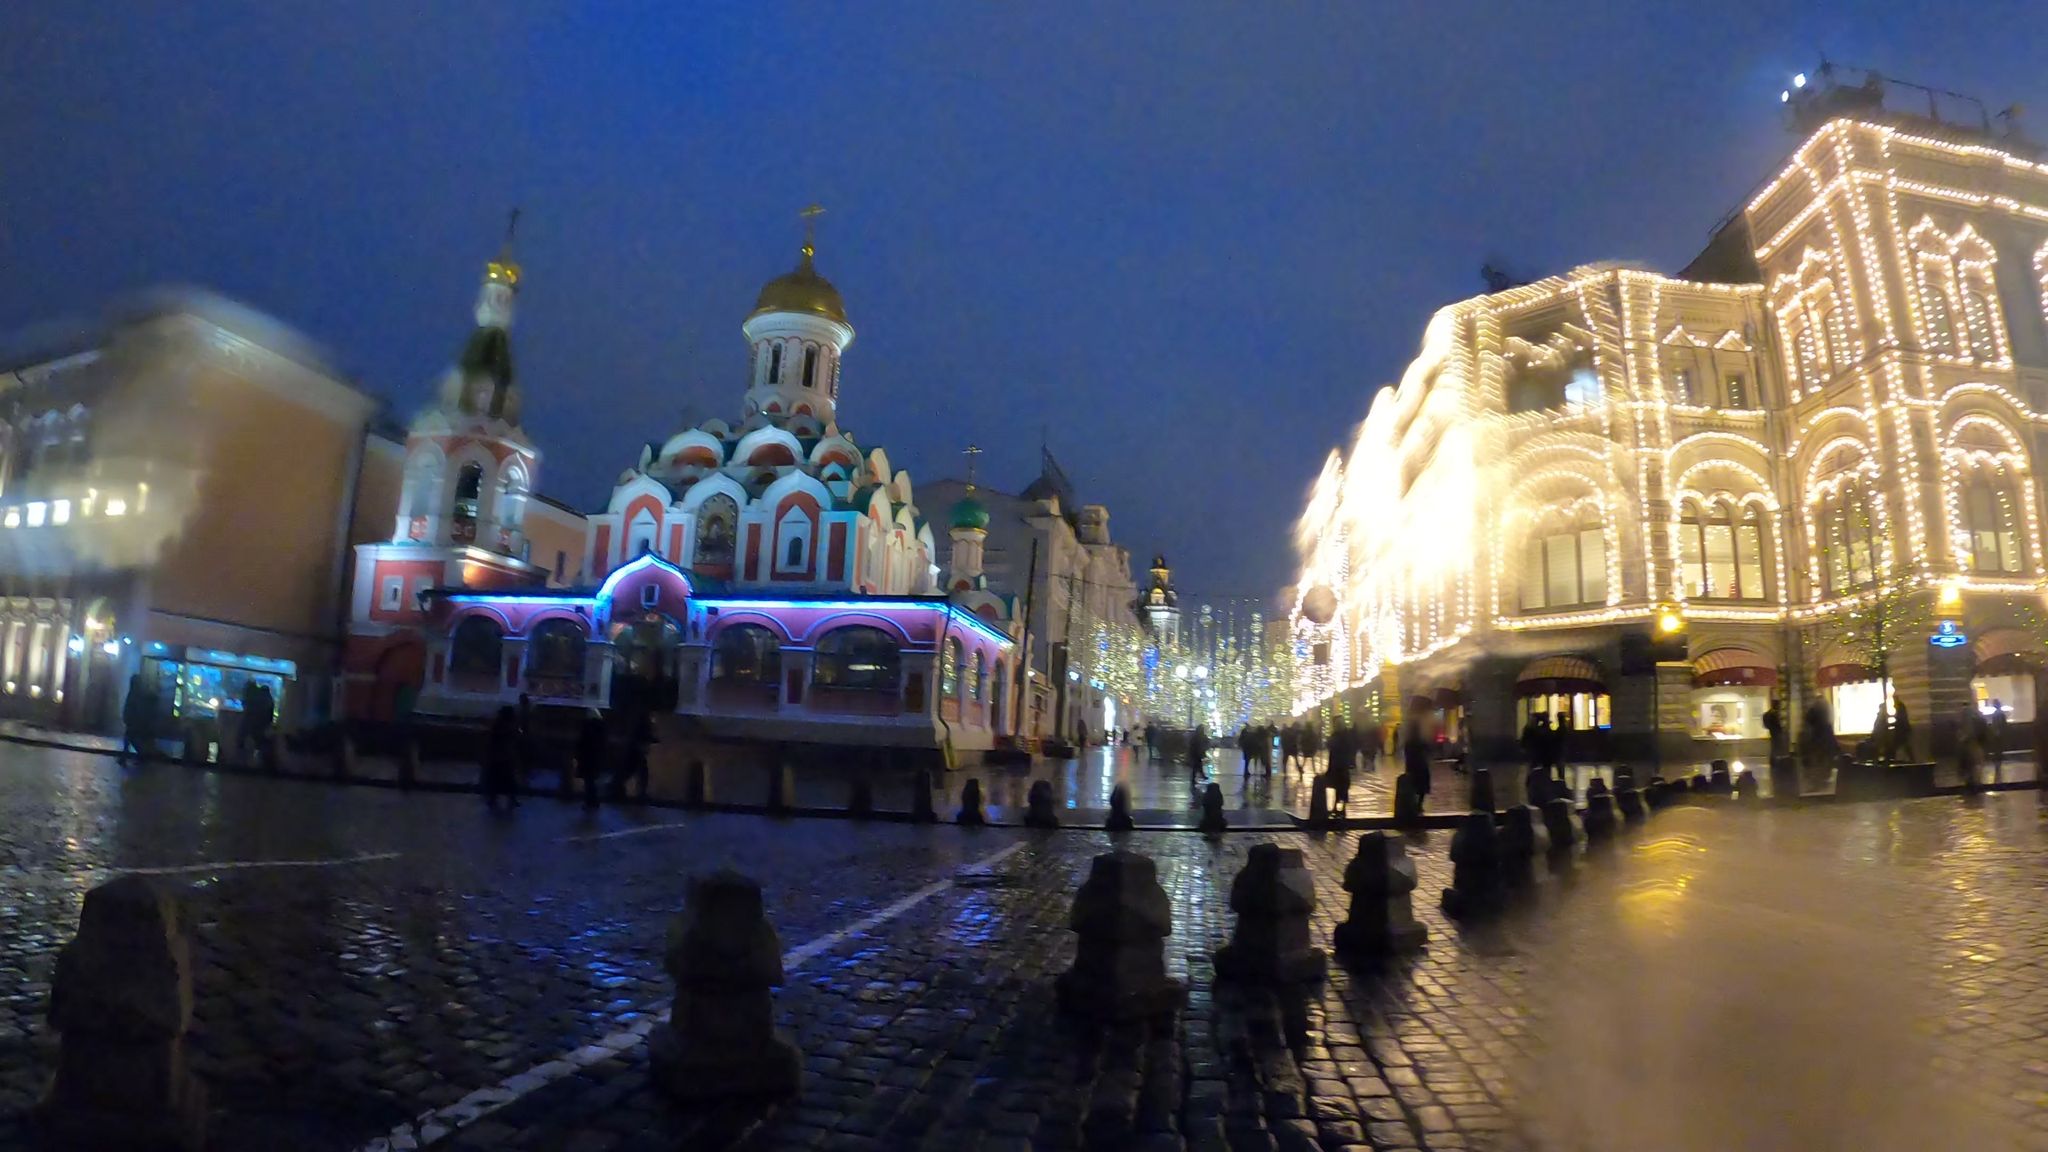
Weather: snowy
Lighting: day
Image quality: slightly poor
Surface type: walking surface
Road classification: service, pedestrian
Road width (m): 10
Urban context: urban centre
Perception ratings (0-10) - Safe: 5.24, Lively: 5.89, Beautiful: 4.73, Boring: 3.39, Depressing: 2.46, Wealthy: 6.17